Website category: university
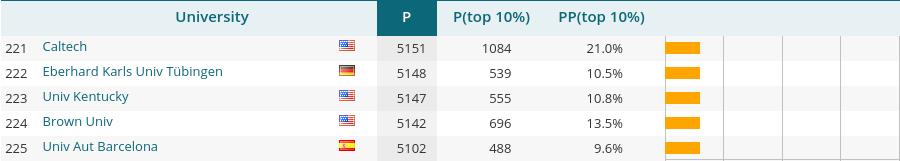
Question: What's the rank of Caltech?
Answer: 221

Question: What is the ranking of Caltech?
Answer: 221

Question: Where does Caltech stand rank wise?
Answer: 221

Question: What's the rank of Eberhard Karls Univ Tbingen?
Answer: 222

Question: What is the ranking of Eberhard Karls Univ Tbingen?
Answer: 222

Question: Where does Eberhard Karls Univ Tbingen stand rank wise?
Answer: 222

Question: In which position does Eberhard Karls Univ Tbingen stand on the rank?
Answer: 222

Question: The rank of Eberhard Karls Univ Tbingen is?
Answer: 222

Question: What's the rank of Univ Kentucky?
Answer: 223

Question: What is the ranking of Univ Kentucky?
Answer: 223

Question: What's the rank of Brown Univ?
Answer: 224

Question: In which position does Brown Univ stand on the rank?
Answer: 224

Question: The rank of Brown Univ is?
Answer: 224

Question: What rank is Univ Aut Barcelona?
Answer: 225

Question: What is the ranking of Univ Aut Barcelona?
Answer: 225

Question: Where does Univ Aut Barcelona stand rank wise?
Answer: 225

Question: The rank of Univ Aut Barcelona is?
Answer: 225

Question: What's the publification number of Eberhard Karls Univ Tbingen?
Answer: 5148

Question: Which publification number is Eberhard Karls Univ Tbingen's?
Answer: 5148

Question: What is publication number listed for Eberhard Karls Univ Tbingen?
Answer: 5148

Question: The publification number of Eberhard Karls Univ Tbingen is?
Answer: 5148

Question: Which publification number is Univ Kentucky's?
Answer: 5147

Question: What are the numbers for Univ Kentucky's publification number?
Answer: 5147

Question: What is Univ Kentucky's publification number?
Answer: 5147

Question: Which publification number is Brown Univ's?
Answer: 5142

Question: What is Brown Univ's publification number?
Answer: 5142

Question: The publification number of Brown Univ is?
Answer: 5142

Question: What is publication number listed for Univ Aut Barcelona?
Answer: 5102

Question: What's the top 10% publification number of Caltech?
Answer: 1084

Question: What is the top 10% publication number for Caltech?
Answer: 1084

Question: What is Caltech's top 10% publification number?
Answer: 1084

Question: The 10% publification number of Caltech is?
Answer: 1084

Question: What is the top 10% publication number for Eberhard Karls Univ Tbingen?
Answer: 539

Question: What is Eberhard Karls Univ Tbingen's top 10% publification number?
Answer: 539

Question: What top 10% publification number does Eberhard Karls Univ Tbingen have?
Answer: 539

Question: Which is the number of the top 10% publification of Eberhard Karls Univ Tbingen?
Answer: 539

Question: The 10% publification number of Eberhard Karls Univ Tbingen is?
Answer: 539

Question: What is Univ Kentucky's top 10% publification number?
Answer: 555

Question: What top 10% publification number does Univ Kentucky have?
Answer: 555

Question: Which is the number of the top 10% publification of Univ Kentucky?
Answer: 555

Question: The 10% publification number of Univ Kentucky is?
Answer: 555

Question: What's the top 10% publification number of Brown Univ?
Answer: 696

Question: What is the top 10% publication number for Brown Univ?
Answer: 696

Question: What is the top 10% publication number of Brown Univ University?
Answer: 696

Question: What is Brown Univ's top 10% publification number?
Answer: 696

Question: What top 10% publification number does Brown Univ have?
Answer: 696

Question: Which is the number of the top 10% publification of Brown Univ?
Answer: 696

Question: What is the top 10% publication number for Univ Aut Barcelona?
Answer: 488

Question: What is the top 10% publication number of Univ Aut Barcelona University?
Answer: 488

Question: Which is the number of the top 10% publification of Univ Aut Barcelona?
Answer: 488

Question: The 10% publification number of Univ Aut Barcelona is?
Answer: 488

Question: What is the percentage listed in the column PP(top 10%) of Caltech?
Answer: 21.0%

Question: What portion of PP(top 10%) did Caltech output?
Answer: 21.0%

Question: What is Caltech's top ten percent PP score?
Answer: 21.0%

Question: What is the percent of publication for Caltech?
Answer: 21.0%

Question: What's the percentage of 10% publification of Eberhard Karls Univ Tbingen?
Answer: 10.5%

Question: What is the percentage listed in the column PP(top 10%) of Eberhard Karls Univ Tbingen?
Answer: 10.5%

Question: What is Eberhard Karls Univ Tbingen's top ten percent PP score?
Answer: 10.5%

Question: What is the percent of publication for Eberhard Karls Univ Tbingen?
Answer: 10.5%

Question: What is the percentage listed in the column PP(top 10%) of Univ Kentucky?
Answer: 10.8%

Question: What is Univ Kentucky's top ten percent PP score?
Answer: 10.8%

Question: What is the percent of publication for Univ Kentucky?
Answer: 10.8%

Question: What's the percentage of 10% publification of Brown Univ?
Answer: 13.5%

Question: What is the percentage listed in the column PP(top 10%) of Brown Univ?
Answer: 13.5%